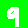
Digit: 9